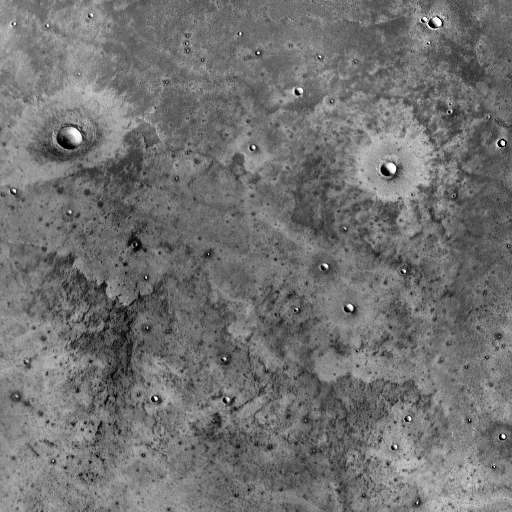
Crater classes present: Background, Other, Layered